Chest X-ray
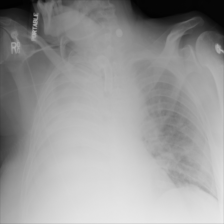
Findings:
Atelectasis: negative
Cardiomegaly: negative
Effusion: negative
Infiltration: negative
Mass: negative
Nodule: negative
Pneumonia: negative
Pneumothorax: negative
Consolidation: negative
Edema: negative
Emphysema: negative
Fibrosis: negative
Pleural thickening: negative
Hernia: negative